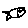
Label: fish